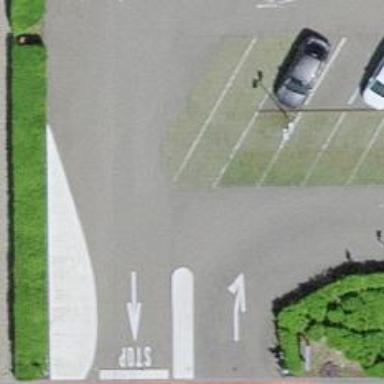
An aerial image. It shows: Paved parking aisle used as service road.